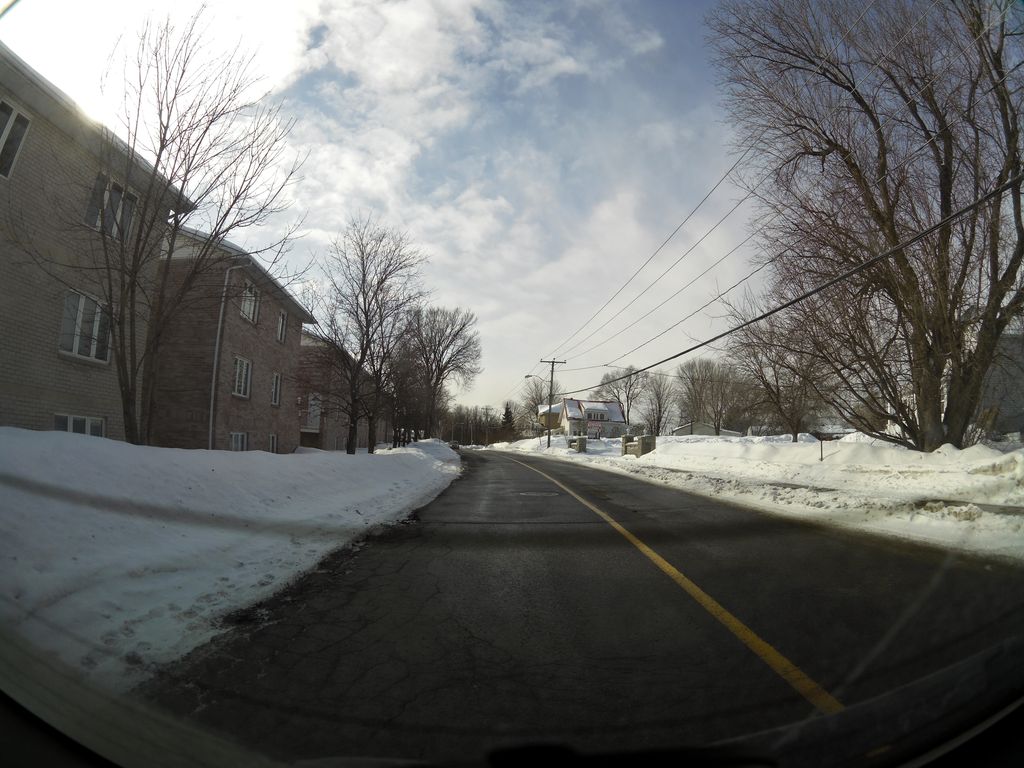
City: ottawa-gatineau